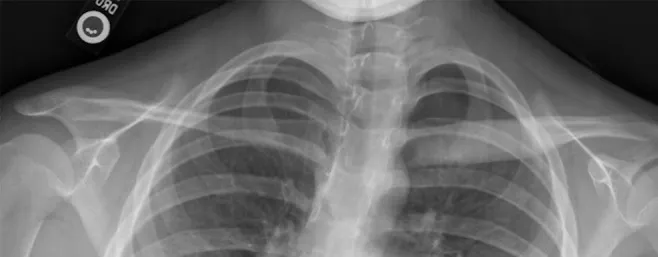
Involvement of the left clavicle. Radiograph obtained 2 years after disease onset showing that the left clavicle is broader and denser than the right, indicating chronic changes.
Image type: radiology (x_ray)